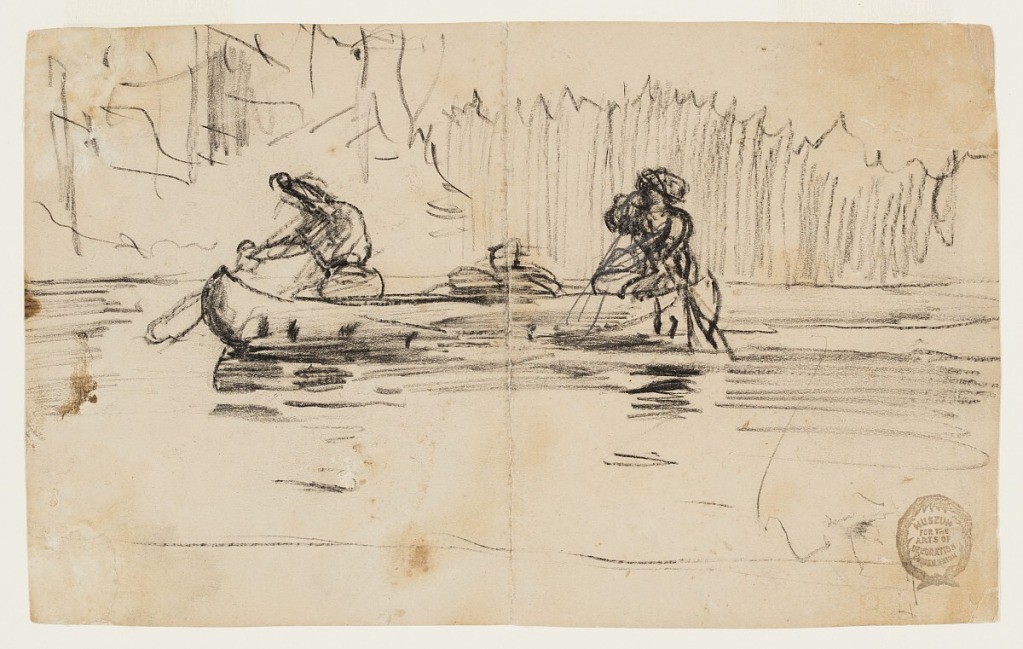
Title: Side View of Canoe with Two Men
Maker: Winslow Homer, American, 1836–1910
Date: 1895
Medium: Crayon on paper
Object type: Drawing
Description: Sketch of two male figures in a canoe with indication of foliage in background.